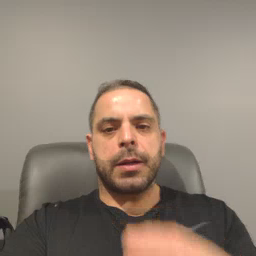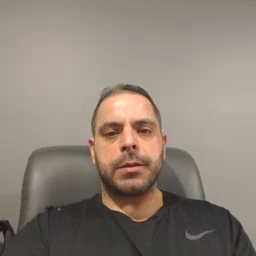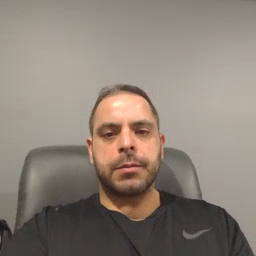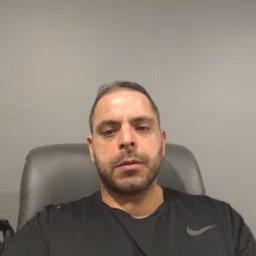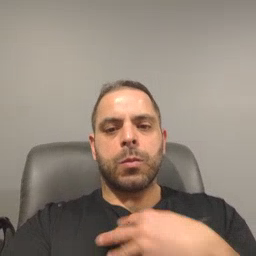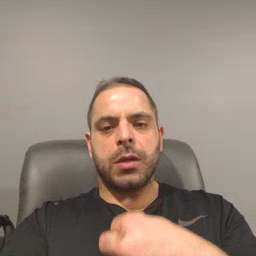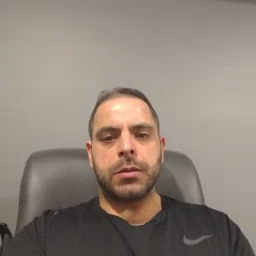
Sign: white